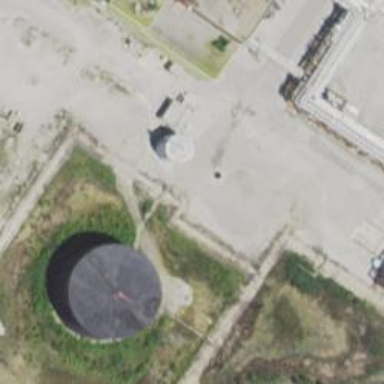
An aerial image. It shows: Storage tank with man-made structure.